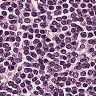
Metastatic tissue present: no